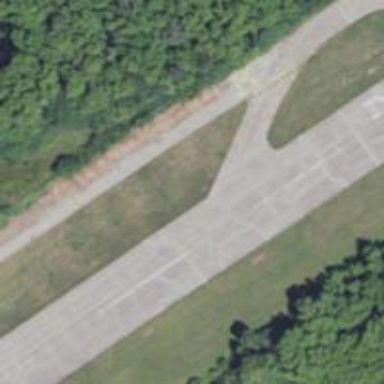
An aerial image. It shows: Runway surface made of asphalt at airport.